Aerial crown-view tile of a tropical tree (Barro Colorado Island, Panama), acquired 20250616:
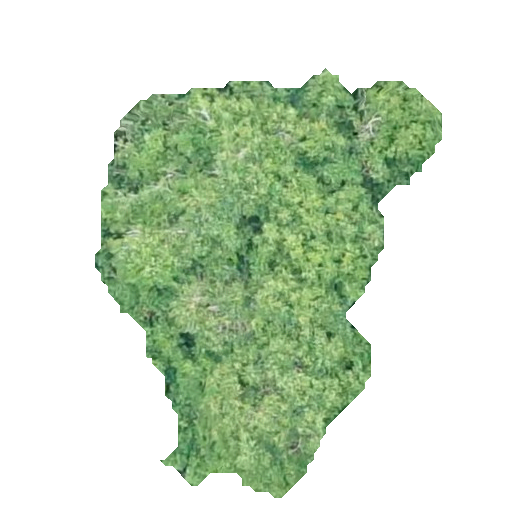
Species: Protium stevensonii
GBIF accepted scientific name: Tetragastris panamensis
Crown area: 137.881 m²